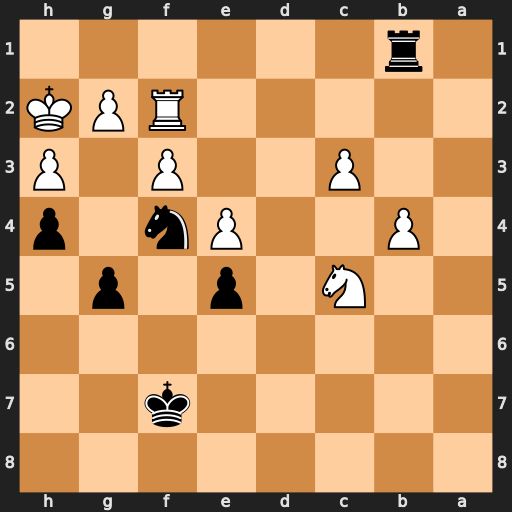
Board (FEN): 8/5k2/8/2N1p1p1/1P2Pn1p/2P2P1P/5RPK/1r6
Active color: b
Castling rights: -
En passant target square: -
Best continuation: Nh5 g3 hxg3+ Kg2 gxf2